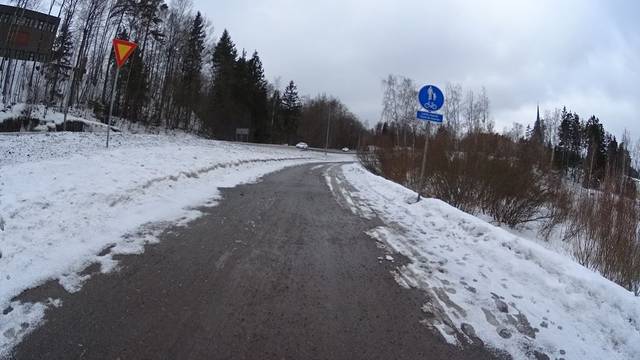
Region: Finland
Coordinates: 60.224, 24.785